Interaction volume radius: 10 \u00c5
Interaction volume height: 20 \u00c5
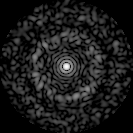
Disorder parameter: 0.8478